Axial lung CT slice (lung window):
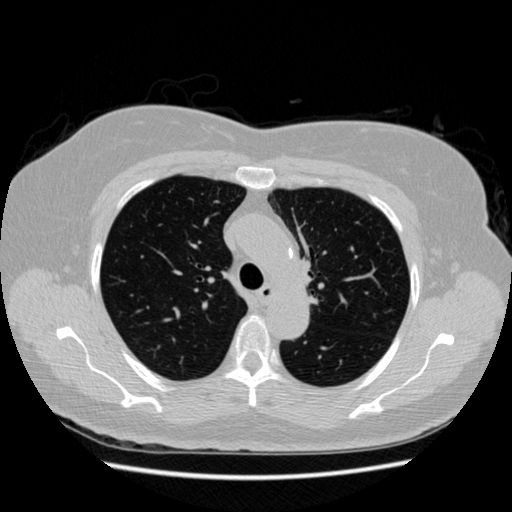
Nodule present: no